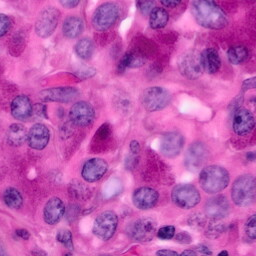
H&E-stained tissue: Pancreatic